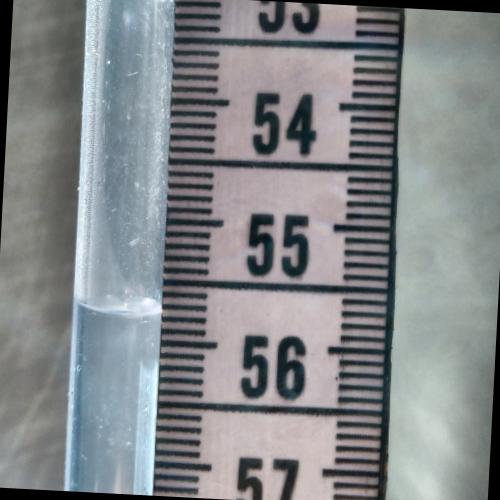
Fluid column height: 55.7 cm